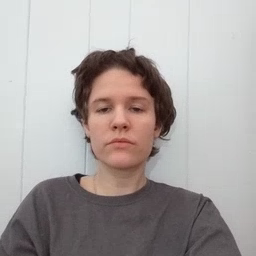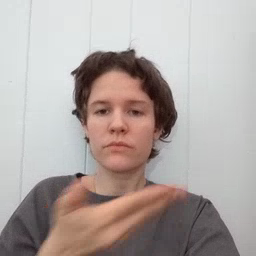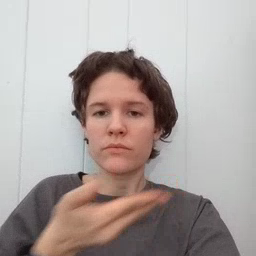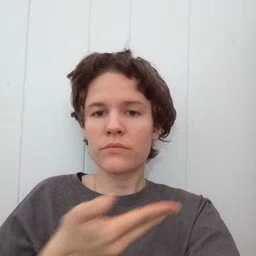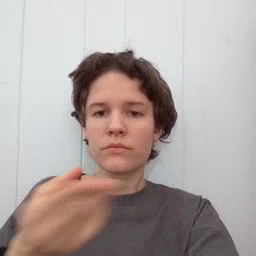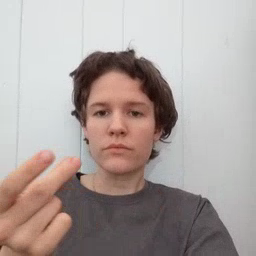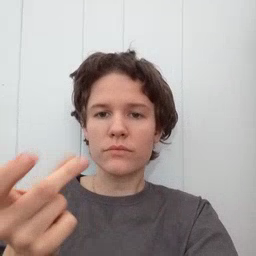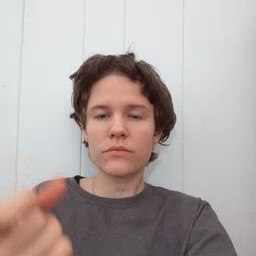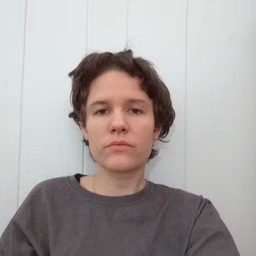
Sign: puppy